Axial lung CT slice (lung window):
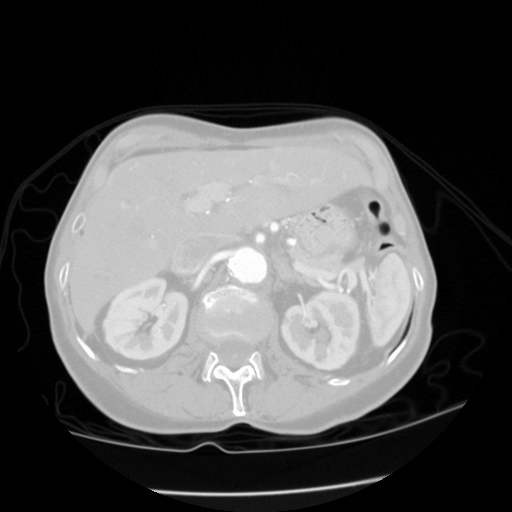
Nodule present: no